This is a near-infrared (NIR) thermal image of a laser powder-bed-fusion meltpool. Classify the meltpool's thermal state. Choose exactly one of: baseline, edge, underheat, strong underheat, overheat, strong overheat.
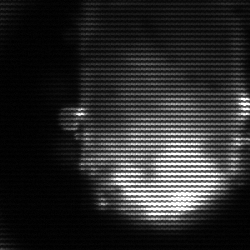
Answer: baseline